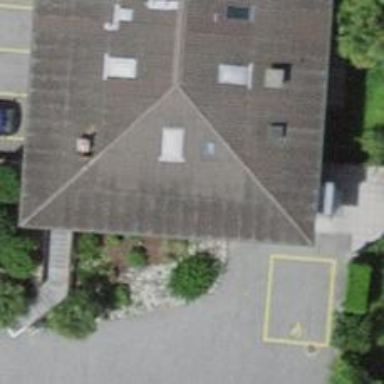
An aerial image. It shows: Restaurant.